Question: Is there a way to get details about this error? I turned off custom errors:

It looks like I am missing a skin file. How do I get it back? I used the one from the default install of DNN 6.2.4.
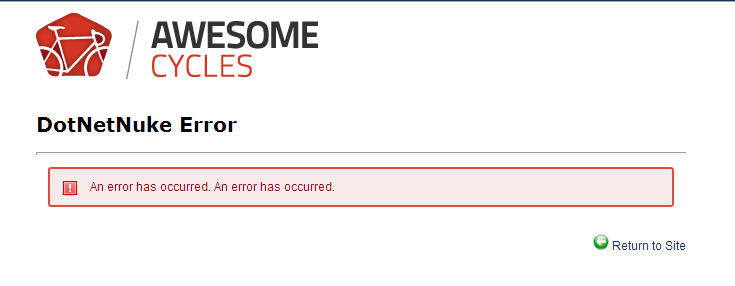
Answer: You could look at your DotNetNuke log4net config settings and check where you are logging errors. The default location is .
The log level by default is set on error so you can change that to if you want by changing the element in the following config file
You can copy the skin's folder in your DotNetNuke installation zip file to your installed DotNetNuke website. Path to skins
Hope this helps.